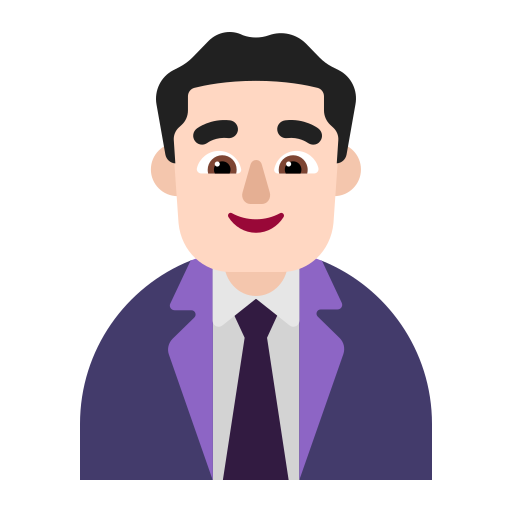
man office worker flat light